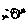
Label: moon